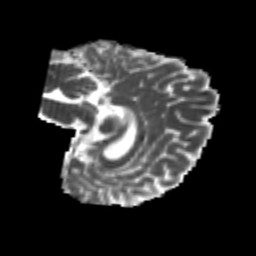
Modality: MD
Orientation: sagittal
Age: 23
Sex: female
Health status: healthy
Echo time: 0.074 s